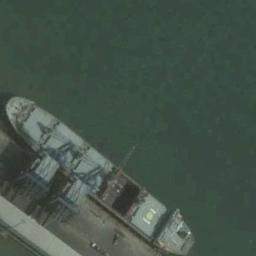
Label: ship